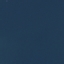
Land use / land cover class: SeaLake